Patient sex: F
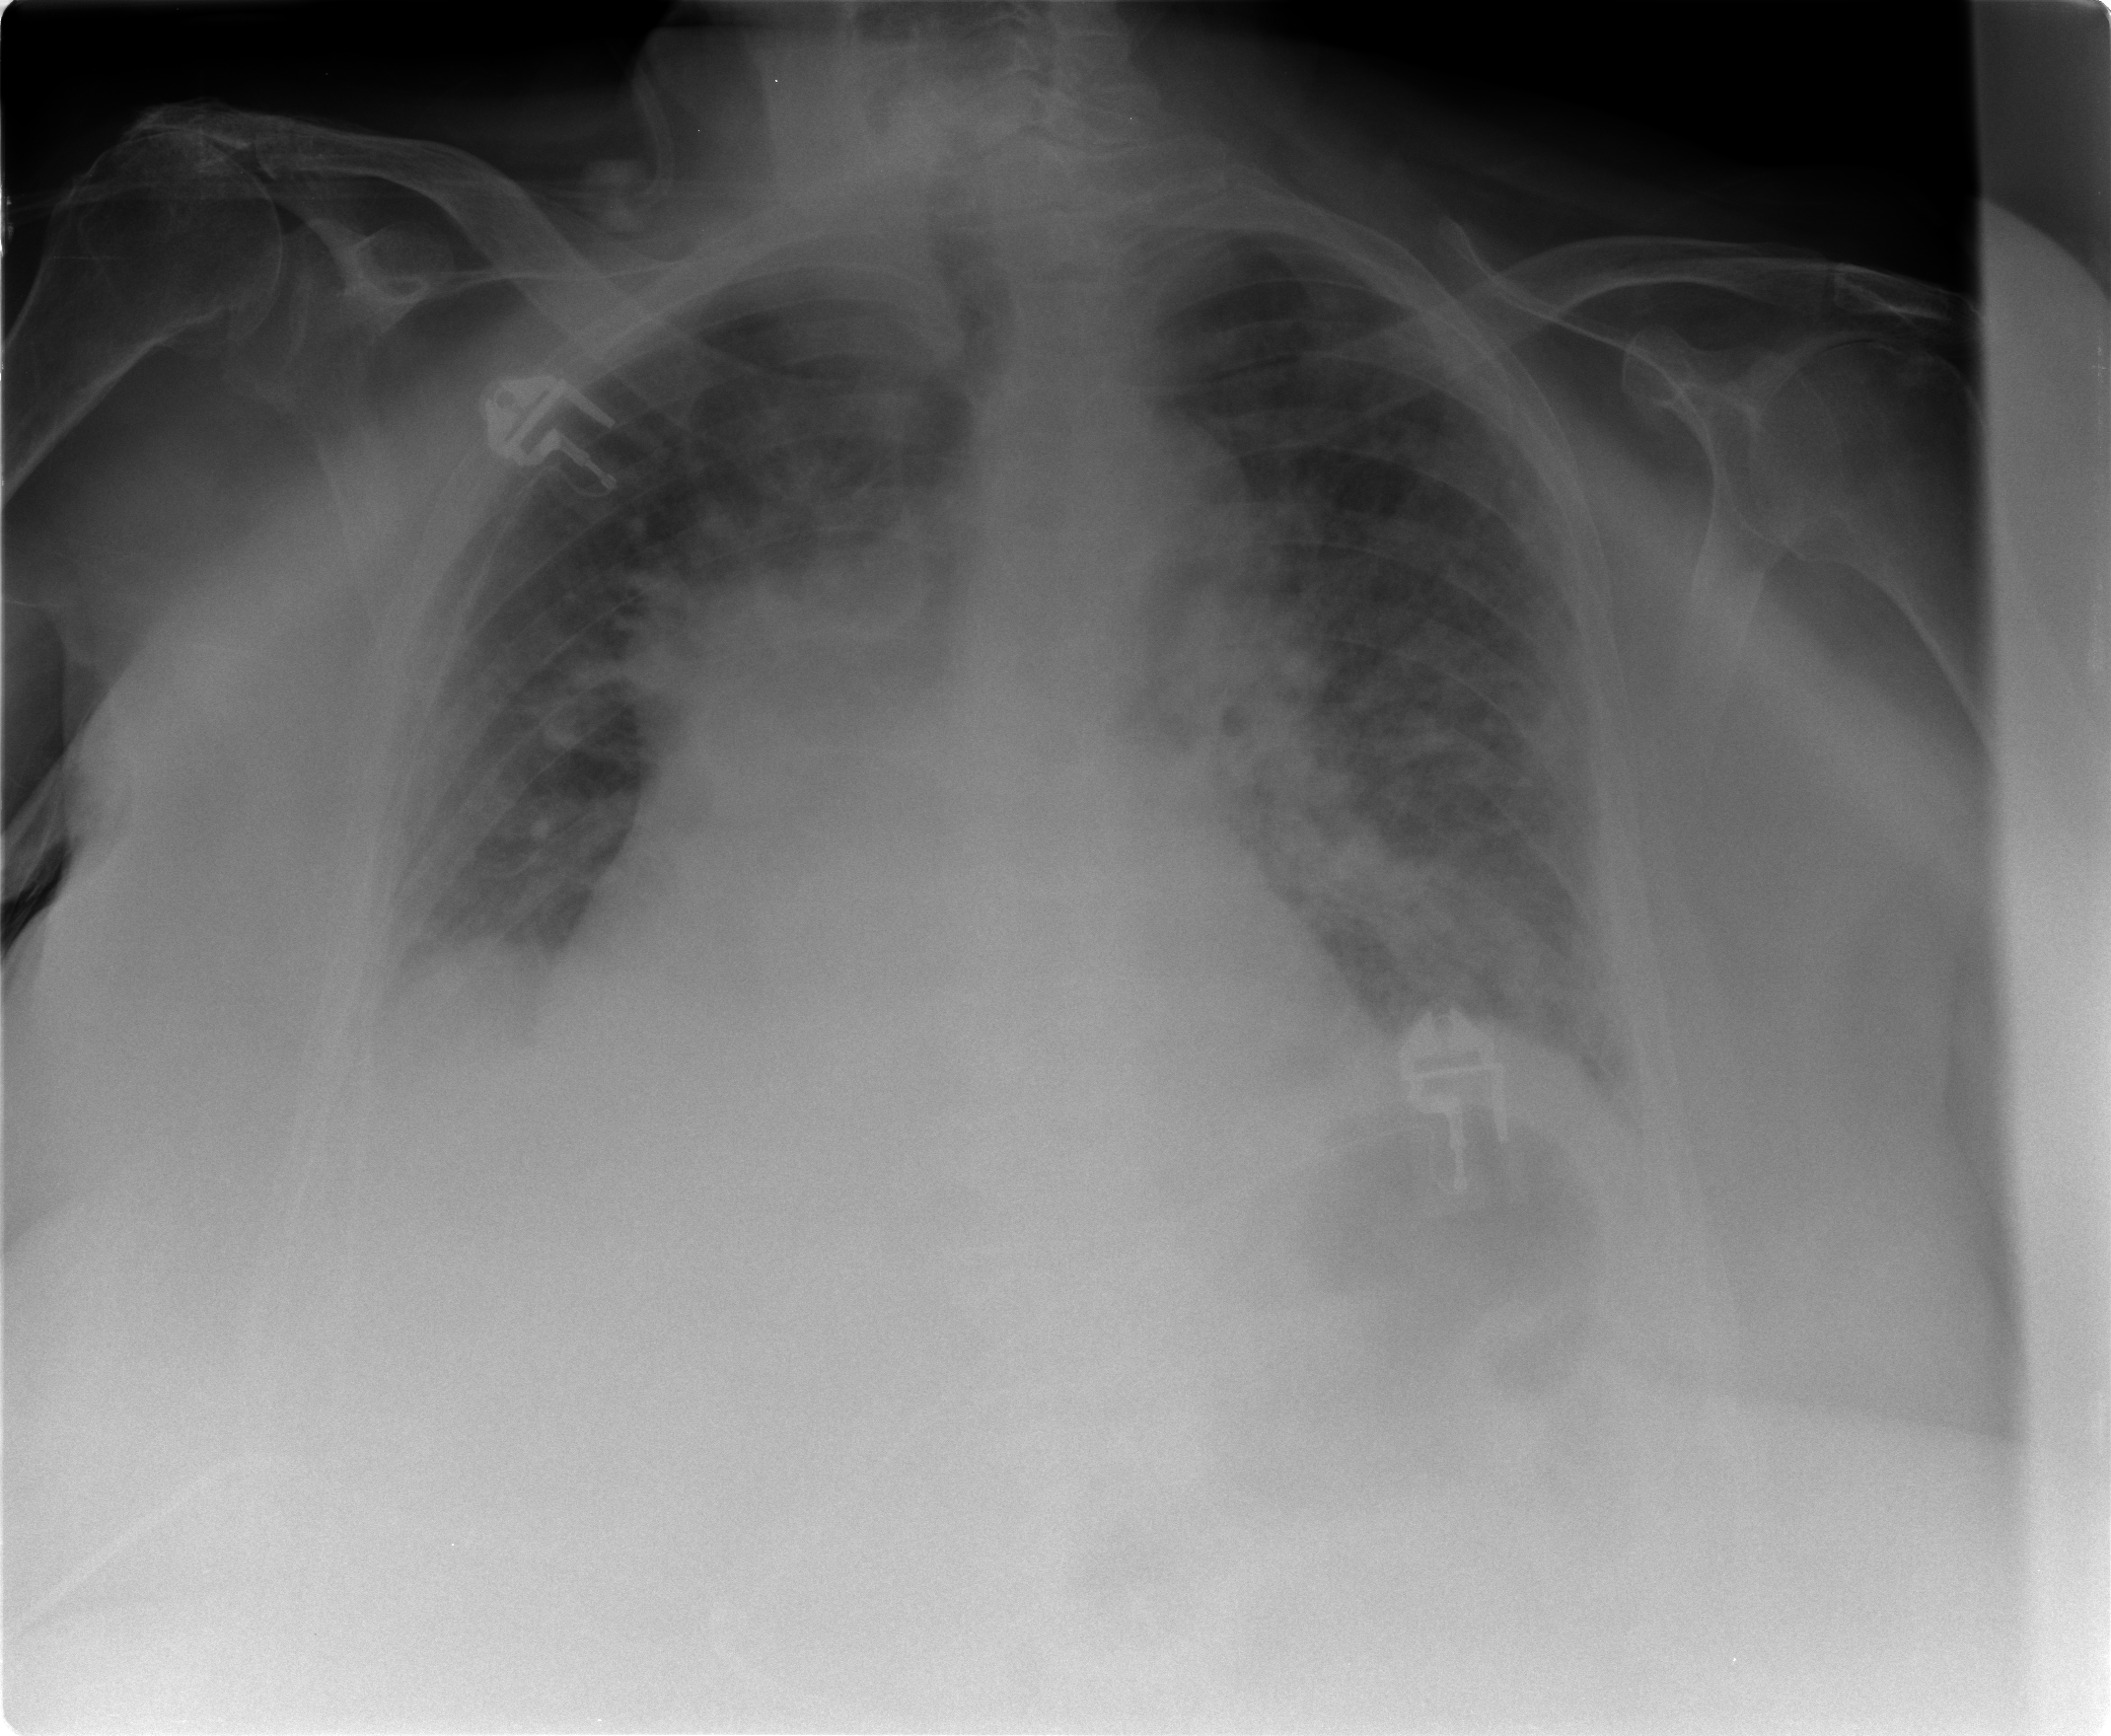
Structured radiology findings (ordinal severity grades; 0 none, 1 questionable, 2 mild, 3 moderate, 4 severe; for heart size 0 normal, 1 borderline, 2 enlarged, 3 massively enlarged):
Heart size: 2
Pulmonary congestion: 3
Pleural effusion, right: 1
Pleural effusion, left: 1
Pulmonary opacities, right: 1
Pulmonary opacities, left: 2
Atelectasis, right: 2
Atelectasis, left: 2